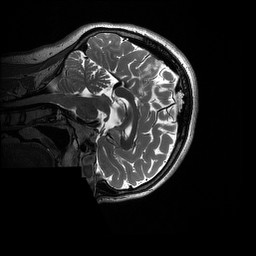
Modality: T2w
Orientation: sagittal
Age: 21
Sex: female